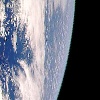
Label: cloud